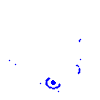
Particle: electron